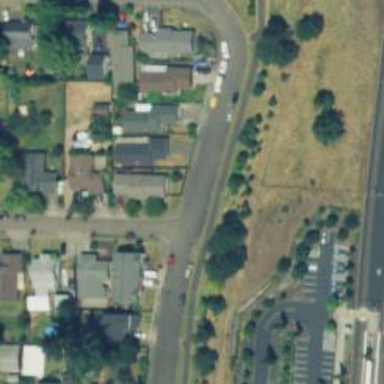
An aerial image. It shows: Residential road with sidewalk on the left side.